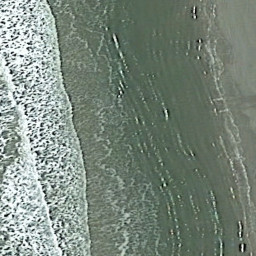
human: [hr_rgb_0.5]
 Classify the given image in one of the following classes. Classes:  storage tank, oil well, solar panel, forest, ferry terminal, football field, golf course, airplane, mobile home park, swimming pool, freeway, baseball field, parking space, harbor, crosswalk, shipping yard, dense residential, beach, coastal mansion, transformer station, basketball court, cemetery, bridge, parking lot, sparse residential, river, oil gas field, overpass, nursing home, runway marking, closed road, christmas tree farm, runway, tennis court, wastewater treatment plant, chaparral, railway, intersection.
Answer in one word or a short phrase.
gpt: beach